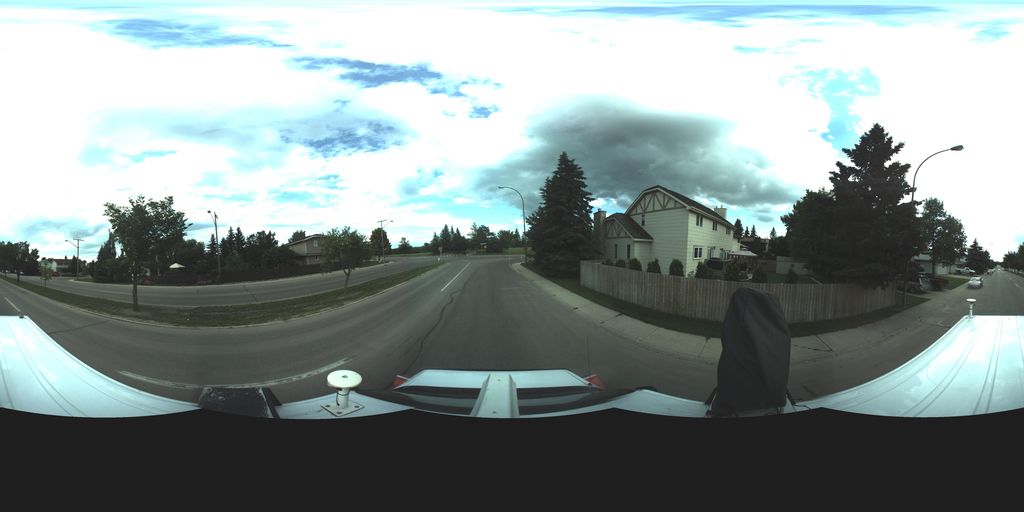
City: saskatoon